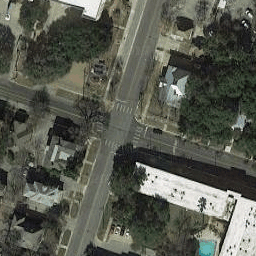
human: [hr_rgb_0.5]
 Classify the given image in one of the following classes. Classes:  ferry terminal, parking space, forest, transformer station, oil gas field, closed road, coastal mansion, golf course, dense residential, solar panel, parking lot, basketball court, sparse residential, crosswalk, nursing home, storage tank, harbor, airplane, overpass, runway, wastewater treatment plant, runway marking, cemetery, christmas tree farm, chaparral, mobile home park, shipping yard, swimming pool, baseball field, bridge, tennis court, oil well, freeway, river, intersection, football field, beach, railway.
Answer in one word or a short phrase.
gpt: intersection